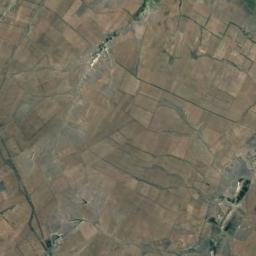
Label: rectangular_farmland